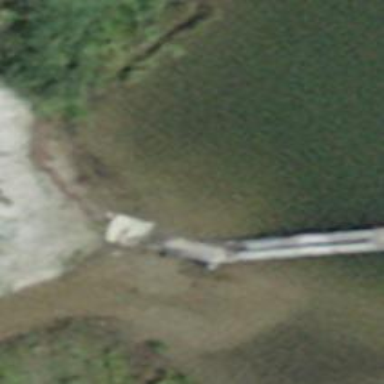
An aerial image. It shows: Man-made pier.